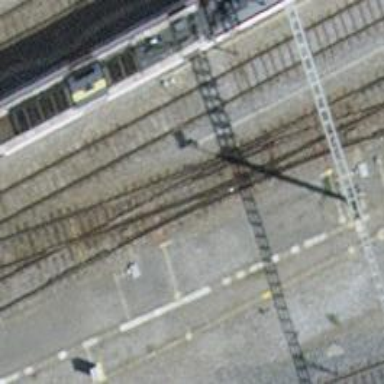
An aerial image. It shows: Railway switch.